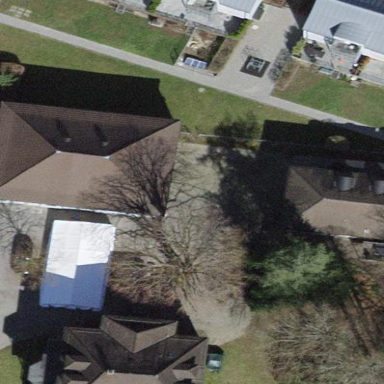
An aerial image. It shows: Community centre building.